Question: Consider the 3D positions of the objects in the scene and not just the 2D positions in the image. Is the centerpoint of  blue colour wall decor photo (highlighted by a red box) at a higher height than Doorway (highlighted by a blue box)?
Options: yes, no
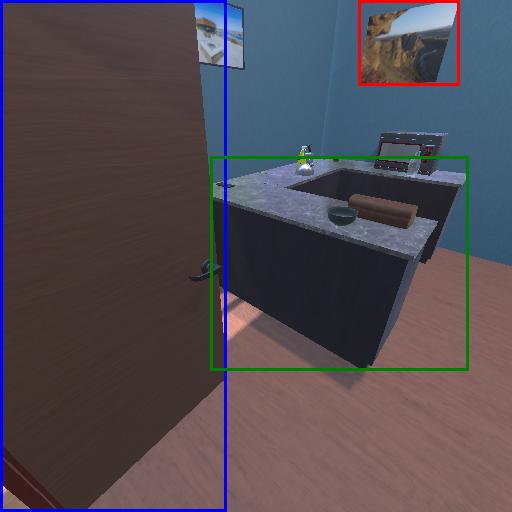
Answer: yes